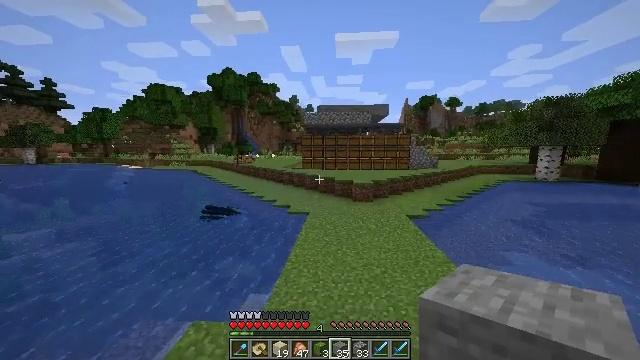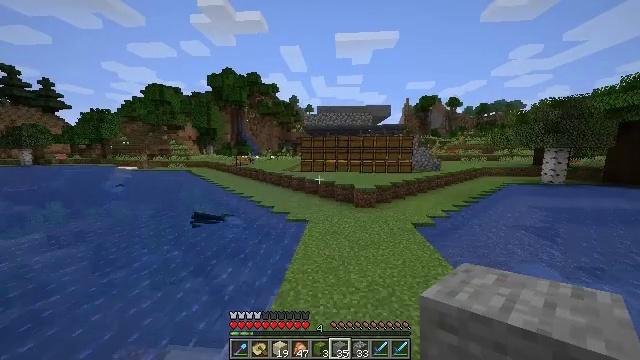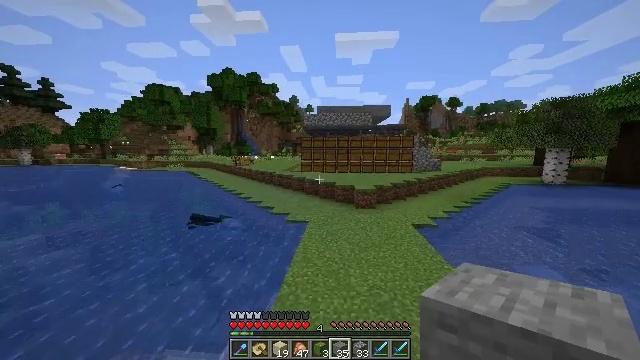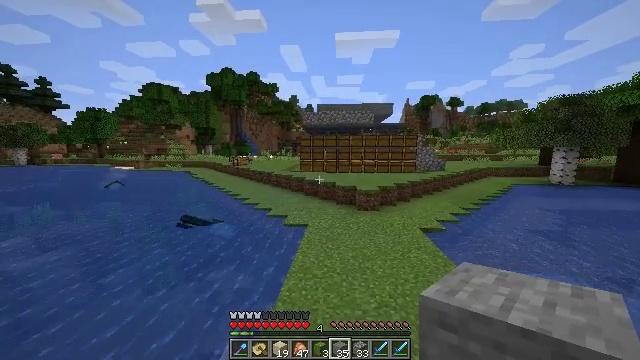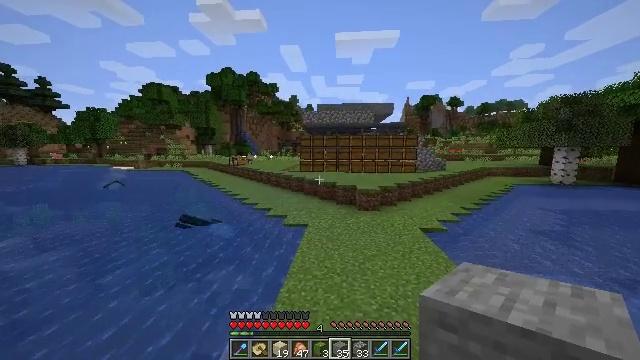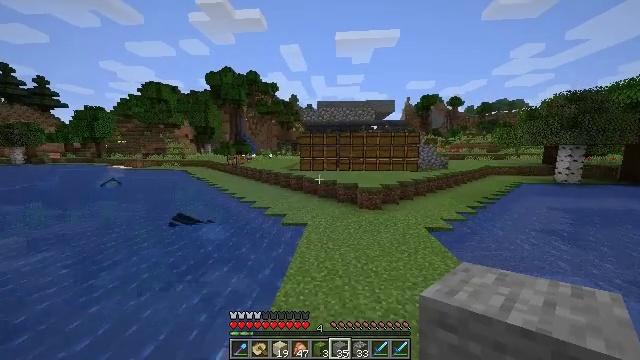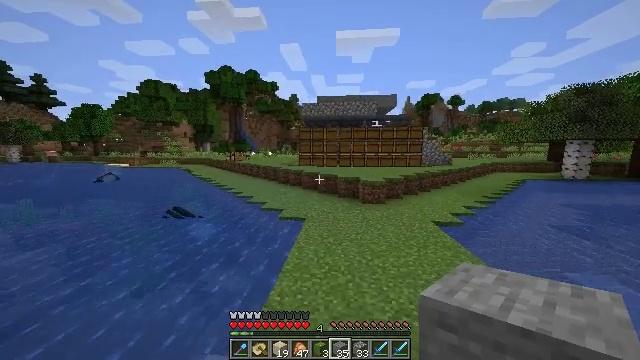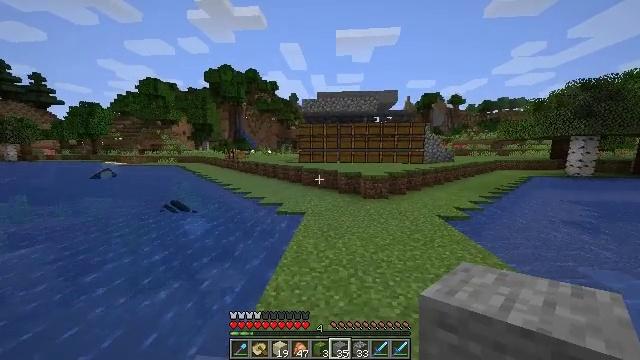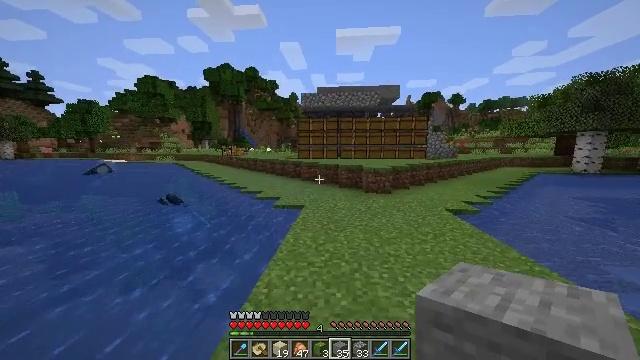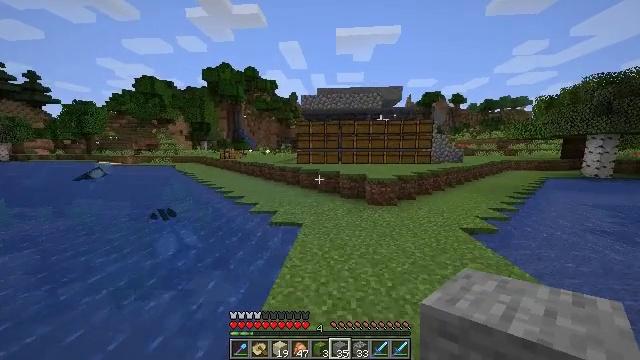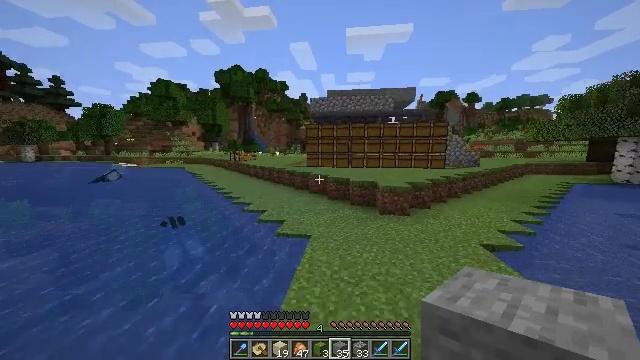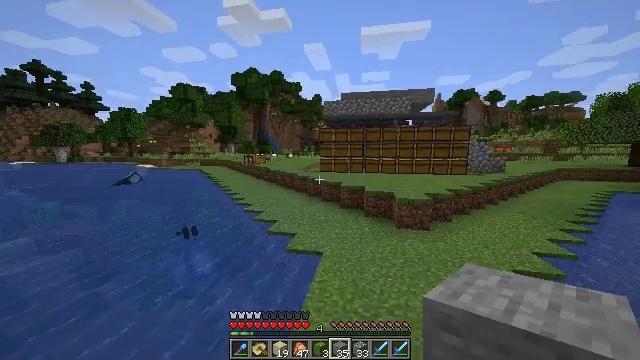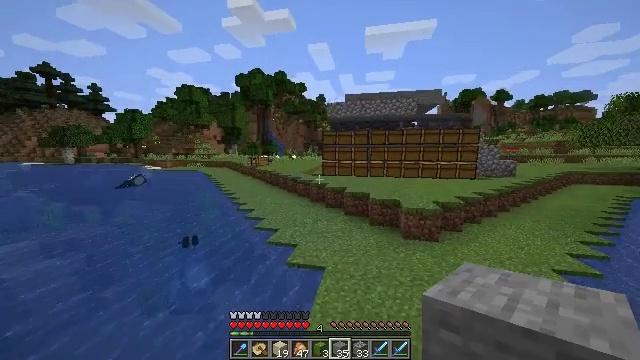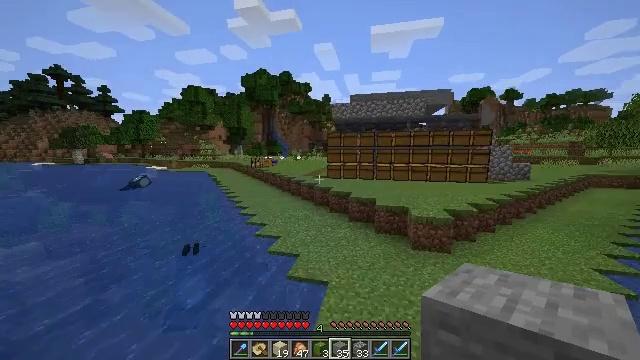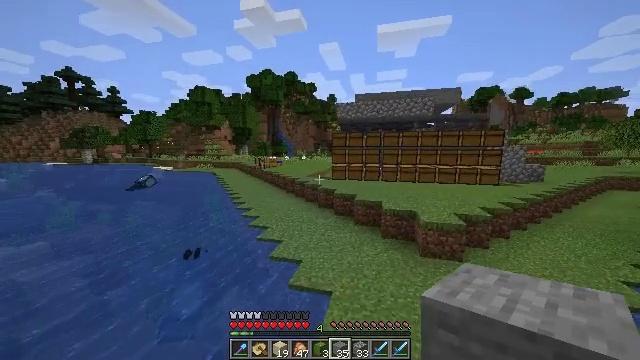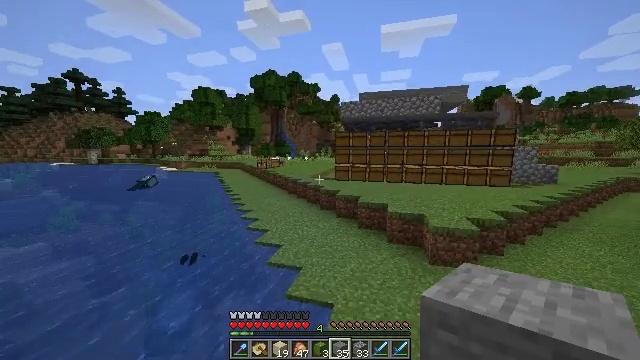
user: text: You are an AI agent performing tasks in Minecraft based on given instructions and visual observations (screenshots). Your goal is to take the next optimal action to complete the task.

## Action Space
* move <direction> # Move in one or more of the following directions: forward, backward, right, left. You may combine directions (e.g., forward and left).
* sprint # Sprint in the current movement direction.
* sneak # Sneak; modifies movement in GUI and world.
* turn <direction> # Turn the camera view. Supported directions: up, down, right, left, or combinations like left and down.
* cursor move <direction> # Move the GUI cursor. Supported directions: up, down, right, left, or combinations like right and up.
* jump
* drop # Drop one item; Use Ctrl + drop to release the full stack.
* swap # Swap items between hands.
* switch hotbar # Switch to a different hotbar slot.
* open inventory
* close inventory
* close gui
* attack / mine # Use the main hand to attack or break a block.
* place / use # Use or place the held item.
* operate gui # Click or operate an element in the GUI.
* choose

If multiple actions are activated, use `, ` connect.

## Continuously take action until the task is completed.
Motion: motion action
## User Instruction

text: Gather sweet berries from the bush.
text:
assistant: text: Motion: move forward, jump
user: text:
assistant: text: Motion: move forward, jump
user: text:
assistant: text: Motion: move forward, jump
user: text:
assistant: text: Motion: move forward, jump
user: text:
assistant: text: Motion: move forward, jump
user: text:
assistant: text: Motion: move forward, jump
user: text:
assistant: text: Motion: move forward, jump
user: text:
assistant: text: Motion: move forward, jump
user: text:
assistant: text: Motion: move forward, sprint, jump
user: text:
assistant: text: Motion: move forward, sprint, turn left, jump
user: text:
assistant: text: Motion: move forward, sprint, turn left, jump
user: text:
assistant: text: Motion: move forward, turn left, jump
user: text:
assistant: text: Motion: move forward, turn left, jump
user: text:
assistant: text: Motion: move forward, turn left, jump
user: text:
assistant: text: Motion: move forward, jump
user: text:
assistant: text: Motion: move forward, jump
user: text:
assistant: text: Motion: move forward, turn left, jump
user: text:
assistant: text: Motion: move forward, turn left, jump
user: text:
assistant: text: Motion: move forward, turn left, jump
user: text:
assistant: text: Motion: move forward, turn left, jump
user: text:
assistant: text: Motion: move forward, sprint, turn left, jump
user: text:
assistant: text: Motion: move forward, sprint, turn left, jump
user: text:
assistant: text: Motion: move forward, sprint, turn left, jump
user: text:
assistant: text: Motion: move forward, turn left, jump
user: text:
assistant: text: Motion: move forward, turn left, jump
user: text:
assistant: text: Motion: move forward, turn left, jump
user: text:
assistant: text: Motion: move forward, jump
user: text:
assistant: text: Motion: move forward, jump
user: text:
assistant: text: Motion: move forward, jump
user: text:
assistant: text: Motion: move forward, jump